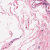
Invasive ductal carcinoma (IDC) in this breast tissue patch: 0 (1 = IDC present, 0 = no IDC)